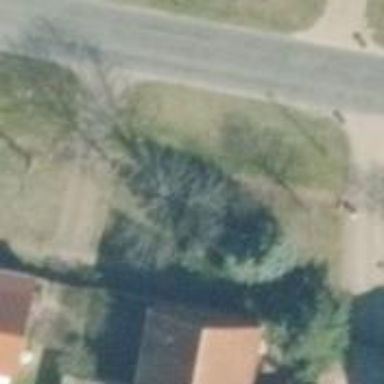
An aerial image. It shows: Avenue lined with broadleaved deciduous trees.